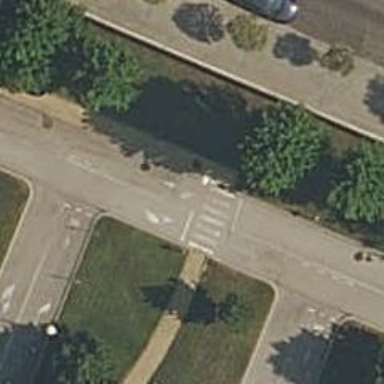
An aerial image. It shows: Zebra crossing on the road.